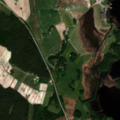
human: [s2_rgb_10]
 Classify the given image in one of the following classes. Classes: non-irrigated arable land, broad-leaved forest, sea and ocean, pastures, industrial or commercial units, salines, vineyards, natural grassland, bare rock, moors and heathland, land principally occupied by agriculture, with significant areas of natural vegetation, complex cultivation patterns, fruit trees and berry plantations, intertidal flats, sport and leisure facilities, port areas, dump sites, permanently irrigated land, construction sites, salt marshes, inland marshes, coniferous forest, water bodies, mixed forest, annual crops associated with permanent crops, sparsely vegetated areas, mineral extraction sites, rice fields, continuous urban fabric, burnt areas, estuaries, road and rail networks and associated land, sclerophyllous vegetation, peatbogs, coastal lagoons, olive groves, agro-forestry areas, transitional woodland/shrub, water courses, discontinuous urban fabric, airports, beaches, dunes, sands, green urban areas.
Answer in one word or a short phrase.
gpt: non-irrigated arable land, land principally occupied by agriculture, with significant areas of natural vegetation, coniferous forest, mixed forest, water bodies